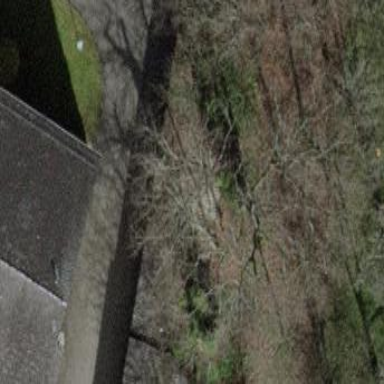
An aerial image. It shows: View of roof of building.